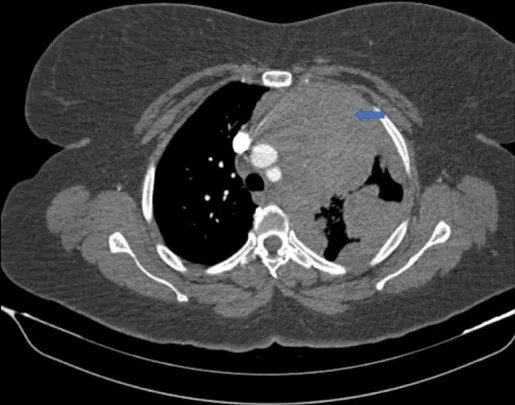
The computed tomography scan of the chest showed a large
lobulated soft-tissue anterior mediastinal mass, with multiple nodular
pleural-based mass lesions on the left side.
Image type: radiology (ct)